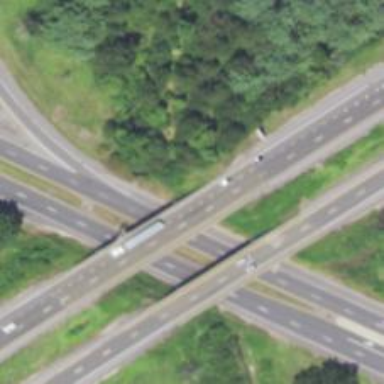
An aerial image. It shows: Motorway junction.